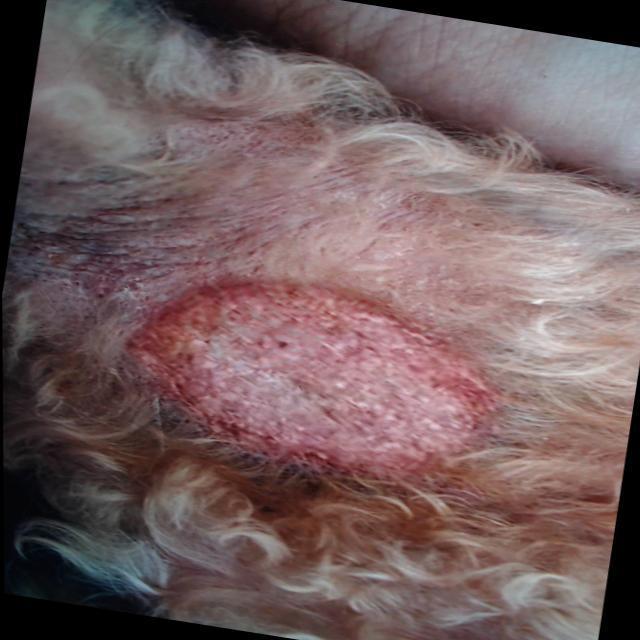
Canine ringworm (Dermatophytosis) — fungal infection caused by Microsporum or Trichophyton. Presents with circular alopecia, scaling, crusting, and broken hairs.